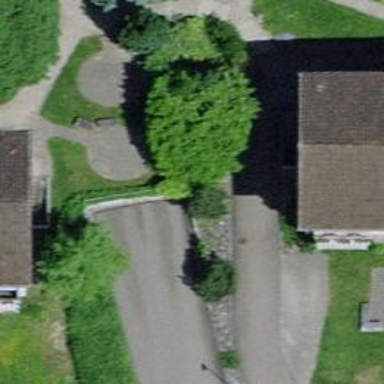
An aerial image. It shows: Parking entrance.